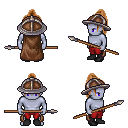
a pixel art fantasy rpg character, male body template, dark elf, purple skin, brown cape, red pants, brown long topknot hairstyle, chain helm, black shoes, spear, four views (front, back, left, right), 2x2 character sprite sheet, small pixel art, hard edges, no anti-aliasing